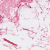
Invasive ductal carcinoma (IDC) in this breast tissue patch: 0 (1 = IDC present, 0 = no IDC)